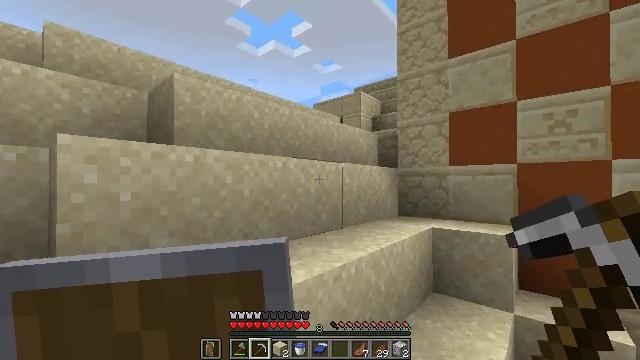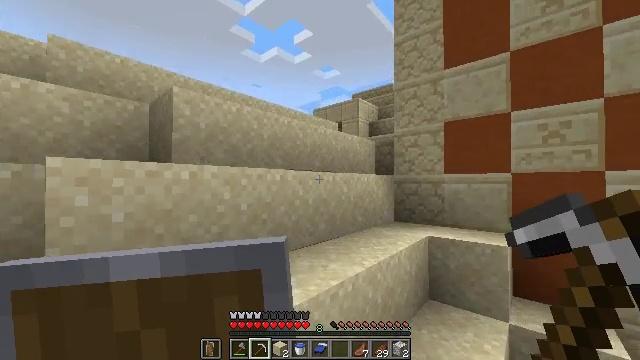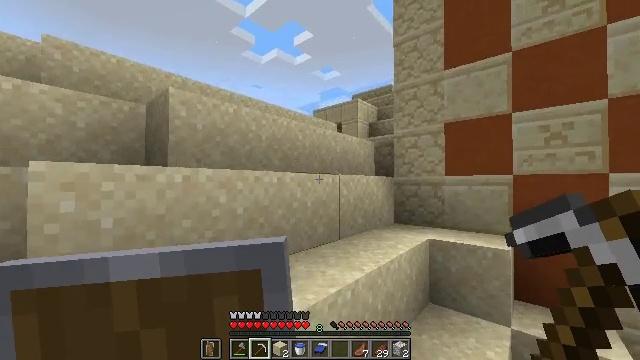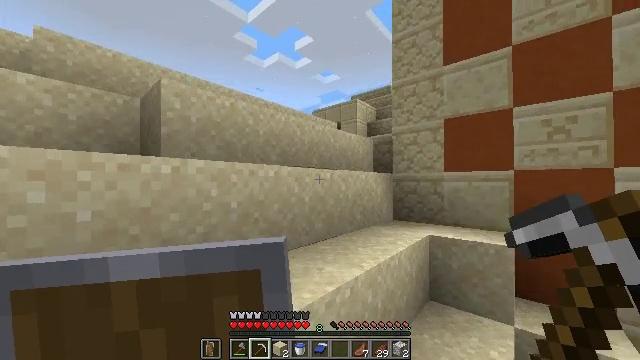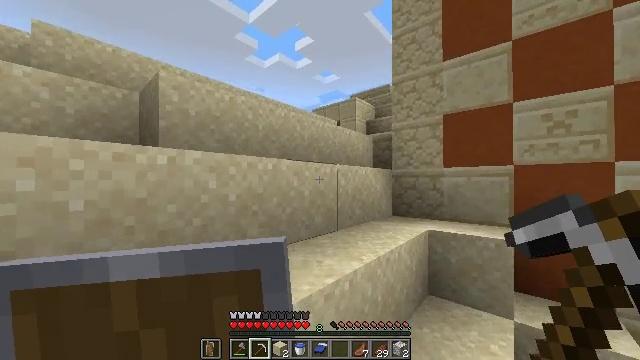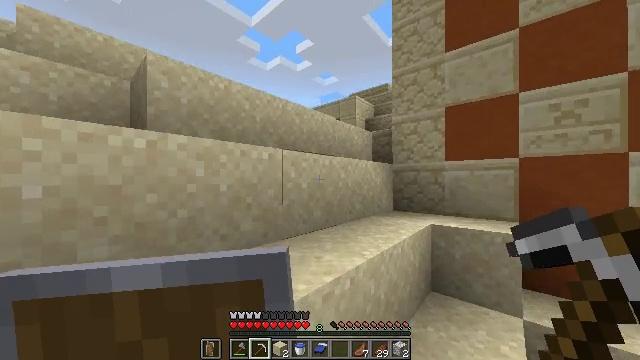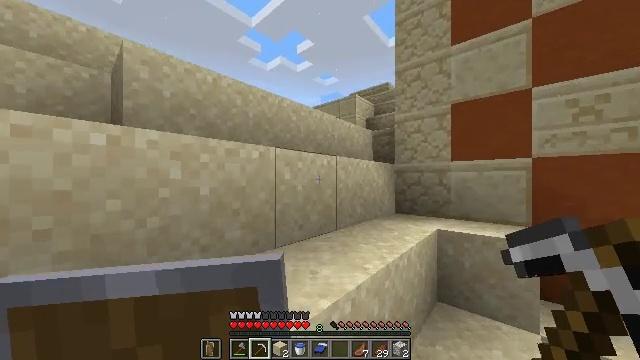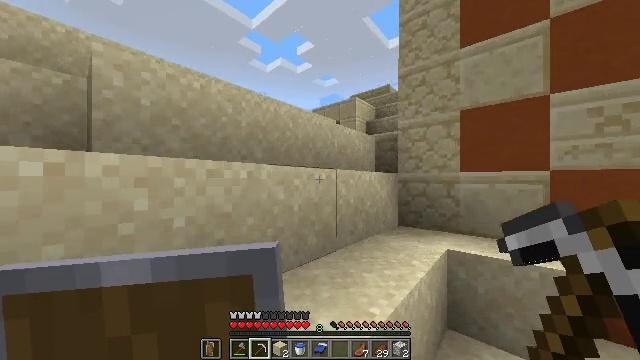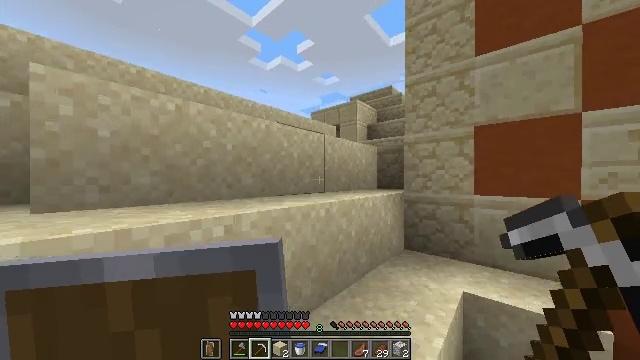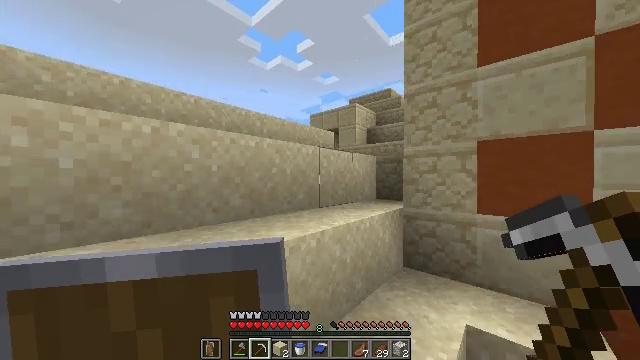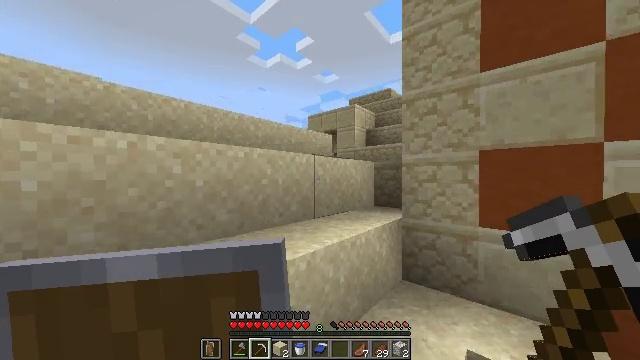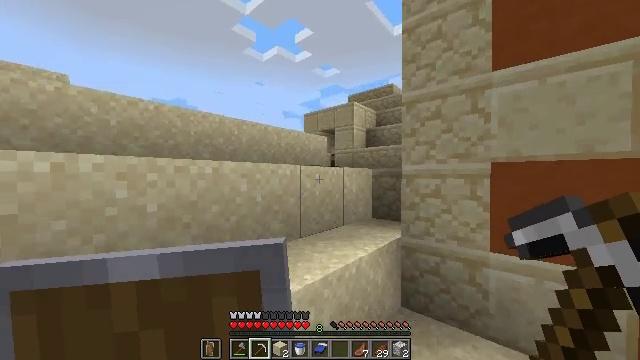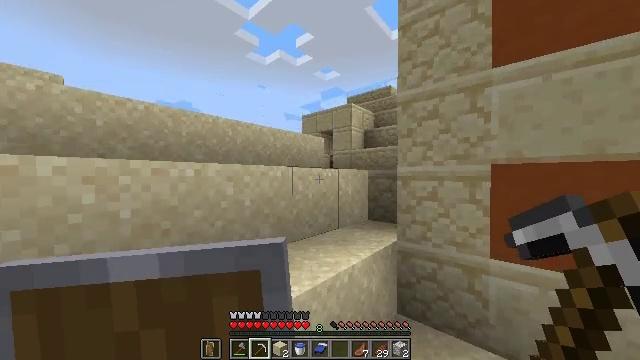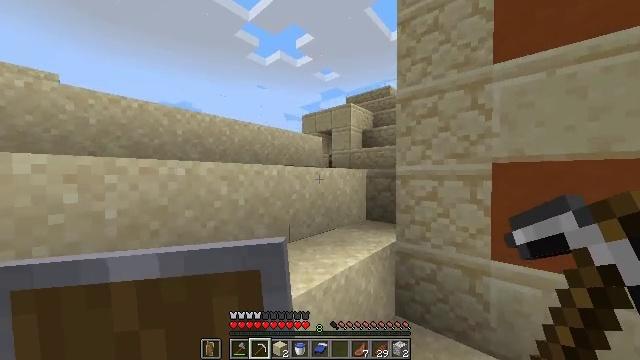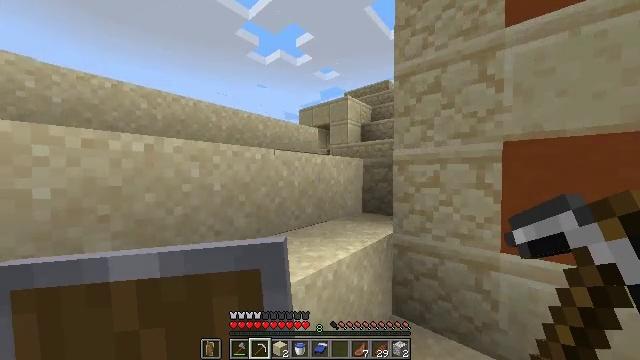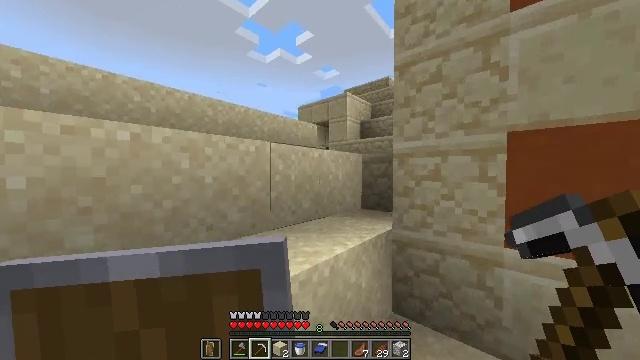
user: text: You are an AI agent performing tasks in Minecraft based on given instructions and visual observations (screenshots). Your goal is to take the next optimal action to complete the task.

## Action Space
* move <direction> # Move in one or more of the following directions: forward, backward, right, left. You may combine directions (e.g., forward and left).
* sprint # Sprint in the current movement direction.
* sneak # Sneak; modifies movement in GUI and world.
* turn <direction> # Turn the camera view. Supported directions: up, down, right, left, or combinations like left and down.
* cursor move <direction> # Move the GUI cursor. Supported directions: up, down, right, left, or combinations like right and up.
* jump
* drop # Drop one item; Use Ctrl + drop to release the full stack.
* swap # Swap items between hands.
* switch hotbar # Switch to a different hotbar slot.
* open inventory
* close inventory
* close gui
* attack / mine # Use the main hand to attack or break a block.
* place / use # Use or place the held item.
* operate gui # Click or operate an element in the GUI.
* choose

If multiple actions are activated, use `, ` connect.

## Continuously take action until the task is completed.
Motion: motion action
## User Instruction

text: Break the orange terracotta for materials.
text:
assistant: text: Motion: move forward, sprint, jump
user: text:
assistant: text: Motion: move forward, sprint, jump
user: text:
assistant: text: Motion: move forward, sprint, jump
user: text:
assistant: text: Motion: move forward, sprint, jump
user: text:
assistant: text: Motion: move forward, sprint, jump
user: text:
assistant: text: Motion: move forward, sprint, jump
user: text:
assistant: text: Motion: move forward, sprint, jump
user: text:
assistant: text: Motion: move forward, sprint, jump
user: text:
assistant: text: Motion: move forward, sprint, jump
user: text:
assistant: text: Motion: move forward, sprint, jump
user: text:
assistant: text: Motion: move forward, sprint, jump
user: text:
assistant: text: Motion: move forward, sprint, jump
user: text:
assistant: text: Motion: move forward, sprint, jump
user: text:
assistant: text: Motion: move forward, sprint, jump
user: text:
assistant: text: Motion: move forward, sprint, jump
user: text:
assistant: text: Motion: move forward and move left, sprint, jump
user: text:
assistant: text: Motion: move forward and move left, sprint, jump
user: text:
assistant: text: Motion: move forward and move left, sprint, jump
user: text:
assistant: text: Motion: move forward and move left, sprint, jump
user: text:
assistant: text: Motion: move forward and move left, sprint, jump
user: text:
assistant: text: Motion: move forward and move left, sprint, jump
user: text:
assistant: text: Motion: move forward and move left, sprint, jump
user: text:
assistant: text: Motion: move forward and move left, sprint, jump
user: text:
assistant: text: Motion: move forward and move left, sprint, jump
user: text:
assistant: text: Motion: move forward, sprint, jump
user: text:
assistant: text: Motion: move forward and move left, sprint, jump
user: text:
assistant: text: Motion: move forward and move left, sprint, turn down, jump
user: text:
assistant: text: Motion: move forward and move left, sprint, turn right and down, jump
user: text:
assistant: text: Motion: move forward and move left, sprint, turn right and down, jump
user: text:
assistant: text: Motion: move forward and move left, sprint, turn right and down, jump